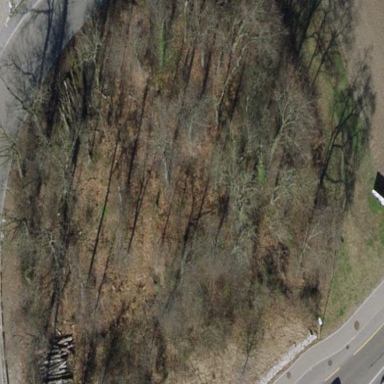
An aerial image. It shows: Forest with mix of leaf types.